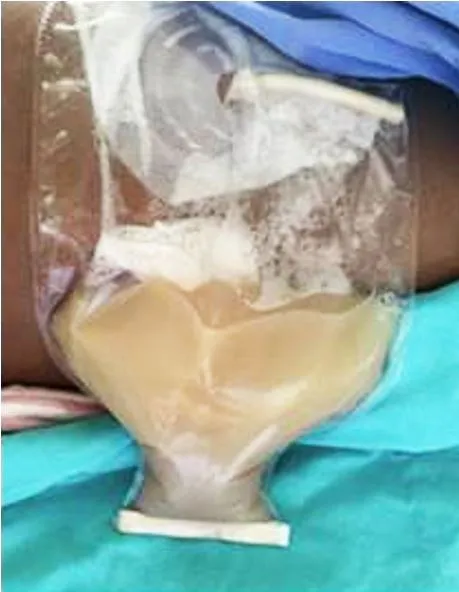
Gross view of the milky-like liquid collected on the drainage of the ascites.
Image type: medical_photograph (other_medical_photograph)